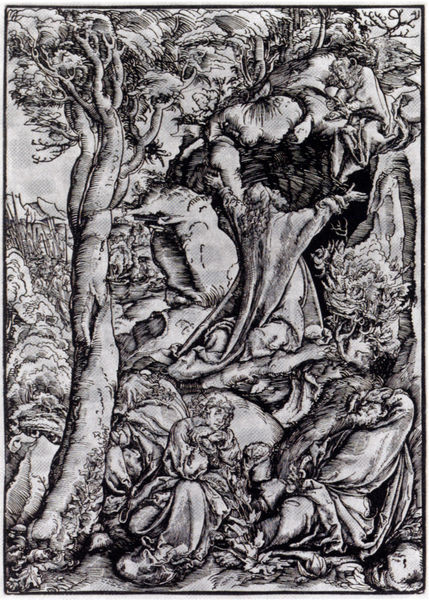
Titel: Christus am Ölberg
Künstler: Lucas d.Ä. Cranach
Standort: New York
Institution: The Metropolitan Museum of Art
Schlagwörter: baum, berg, blätter, felsen, feuer, gott, hand, himmel, laub, mann, schatten, schlaf, weiß, wolken, bäume, frauen, landschaft, menschen, frau, grau, haar, männer, schwarz, szene, zeichnung, park, tuch, wolke, alt, bart, arme, stein, tod, trauer, natur, stamm, busch, büsche, einsam, sträucher, figur, gewand, vater, blatt, höhle, locken, wald, affe, engel, garten, holzschnitt, leiste, schlafen, schlafend, schlafende, fels, gebirge, leer, verlassen, grafik, rast, figuren, angst, langweilig, liegend, oben, buch, druck, schnitt, schwarz-weiß, holzstich, radierung, stich, lithografie, illustration, knien, schachtel, ausgebreitet, beten, gebet, geometrisch, christus, jesus, rinde, kniend, erscheinung, dicht, wildnis, heilige, dürer, jünger, heilig, kupferstich, betend, viereck, glück, box, schwraz, pech, ruhende, ölberg, garten gethsemane, lucas cranach, gethsemane, jesus am ölberg, frauf, ö, sttein, gewwand, #affw, verwirrund